Question: I'm ussing highcharts in my project and I'm abit new in that. My problem is that
for email sending I'm ussing PHPMailer, the email works correctly.
I searched in highcharts documentation they propose node export-server, but there is no example. I got some hints from internet but doesn't work. I want, when I click on button, it sould take the picture of chart and send it to email.
So, can anybody kindly help me please with an example?
A simple example of My code is bellow:
'''
// import highcharts and export server
<script src="https://code.highcharts.com/highcharts.js"></script>
<script src="https://code.highcharts.com/modules/exporting.js"></script>
// sendGraphByMail is my PHPMailer configuration file
<a href="sendGraphByMail.php">
<button class="send-chart" onclick="sendChart()">Send chart by e-mail</button>
</a>
<div id="container"></div>
<h2>
Exported image below
</h2>
<img id="image" />
<script>
var options = {
chart: {},
xAxis: {
categories: ['Jan', 'Feb', 'Mar', 'Apr', 'May', 'Jun',
'Jul', 'Aug', 'Sep', 'Oct', 'Nov', 'Dec'
]
},
series: [{
data: [29.9, 71.5, 106.4, 129.2, 144.0, 176.0, 135.6, 148.5, 216.4, 194.1, 95.6, 54.4],
type: 'column'
}]
}
var chart = Highcharts.chart('container', options);
function sendChart() {
console.log('Send chart button clicked !');
// I think the exprot script goes here
}
'''
a screen shot of page look like this.

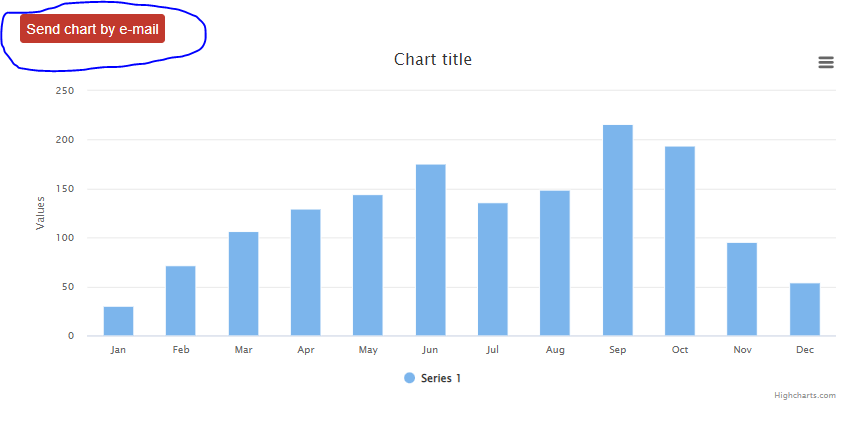
Answer: I want to answer myself:
- -
for email sending we use elasticemail provider, because SMTP accept only elastic email provider.
Note: don't forgate to import both smtpJS and html2canvas
'''
<script src="https://cdn.jsdelivr.net/npm/html2canvas@1.0.0-rc.5/dist/html2canvas.min.js"></script>
<script src="https://smtpjs.com/v3/smtp.js"></script>
'''
'''
function sendChart() {
// get the div id where you dispaly the highchart
let chart = document.getElementById('yourChartId');
// Use the html2canvas function to take a screenshot
html2canvas(chart).then(
function(canvas) {
canvas.style.display = 'none'
document.body.appendChild(canvas);
Email.send({
//SecureToken: 'your security(-4d2c-86ac-41f939394144)',
Host: "smtp.elasticemail.com",
Username: "yourEmail@domain.com",
Password: "yourPassword",
To: 'reciever@gmail.com',
// To: document.getElementById('idname').value, // if you want to get by form
From: "yourEmail@domain.com",
Subject: "Highchart graph",
Body: "Hello, the body of your email",
Attachments: [{
name: "chart.png",
data: canvas.toDataURL()
}]
})
.then(
message => alert(message == 'OK' ? 'Email sent successfully' : message)
);
})
}
'''